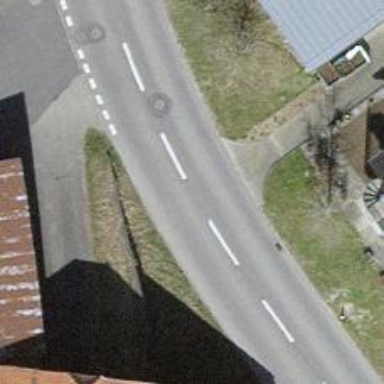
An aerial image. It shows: Tertiary road.